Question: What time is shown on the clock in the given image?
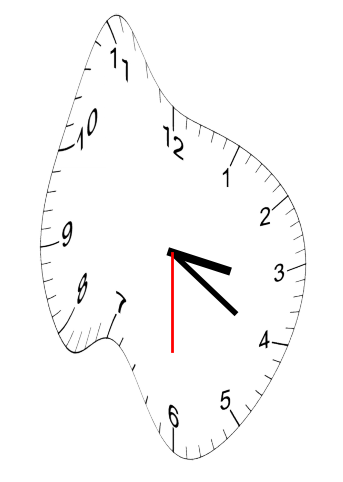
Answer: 03:20:30